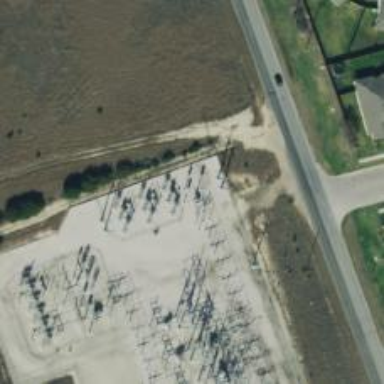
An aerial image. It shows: Switch used for power control.